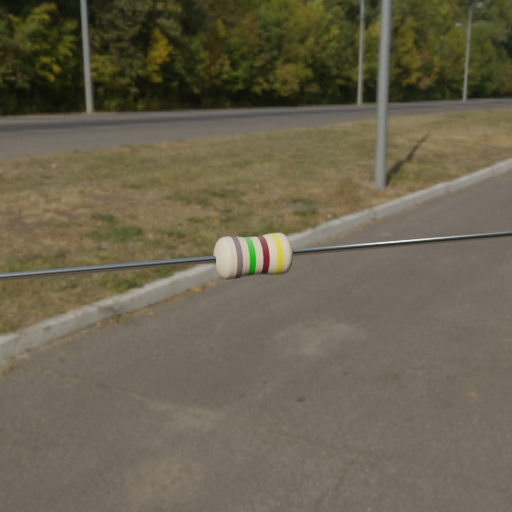
Resistor colour bands (in order): gray, green, brown, yellow